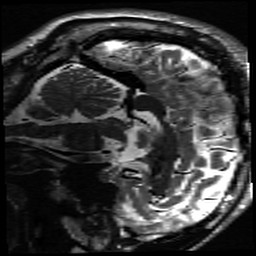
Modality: inplaneT2
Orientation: sagittal